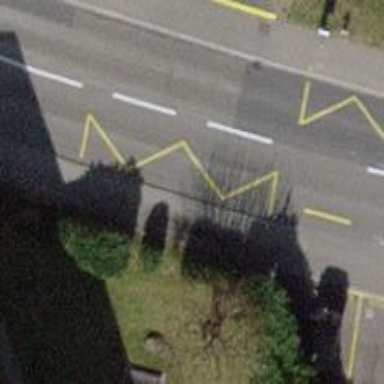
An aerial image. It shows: Bus stop with platform for public transport.